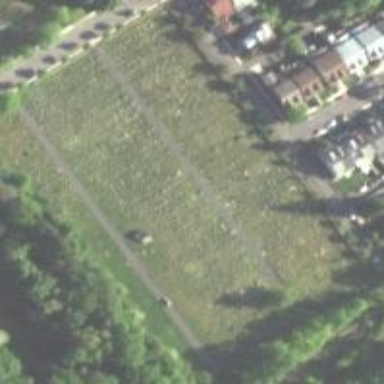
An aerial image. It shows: Cemetery.